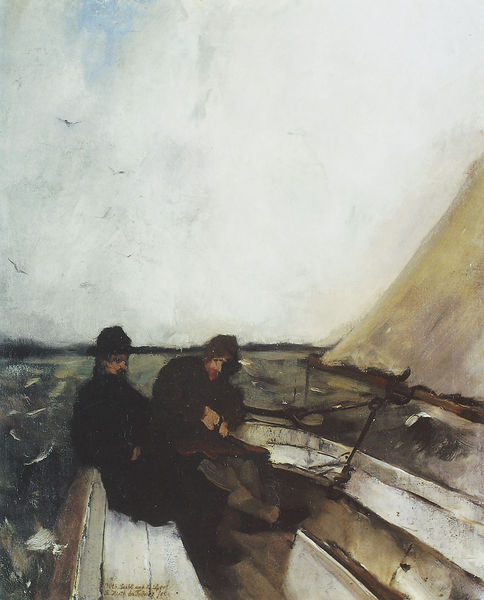
Titel: Die Maler Leibl und Sperl im Segelboot
Künstler: Rudolf Hirth du Frenes
Institution: Karlsruhe, Staatliche Kunsthalle
Schlagwörter: berg, blau, dunkel, hand, himmel, mann, meer, vogel, weiß, wolken, see, sitzen, grau, holz, hut, männer, nase, schwarz, bart, gesicht, kalt, vögel, wind, mantel, boot, gischt, küste, schiff, schrift, segel, segelboot, wellen, van gogh, bank, möwen, reling, sturm, takelage, ozean, rote haare, brüder, schoot